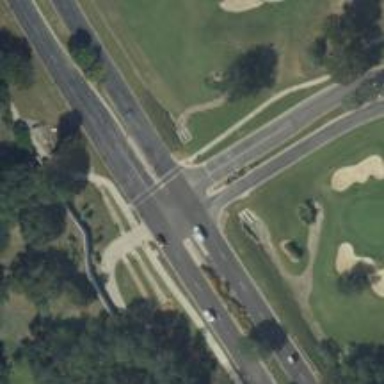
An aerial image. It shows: Footway designated as golf cart trail.